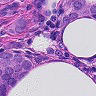
Metastatic tissue present: yes